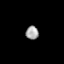
Tissue: prostate
Cell type: T cells
Senescence score: 0.2959
Nuclear area (px): 166
Mean DAPI intensity: 164.41